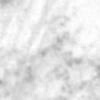
Label: no_change